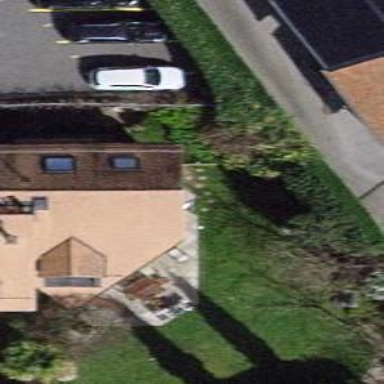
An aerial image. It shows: Simple and straightforward house.